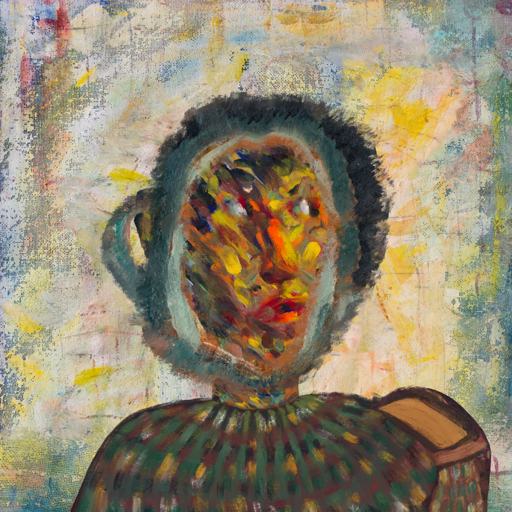
Background: Irani, Head And Neck Side: An_Impression, Face Side: An_Impression, Bust: After_Raid, Hair Side: Boggyland, Head Accessory: Blank, Second Necklace: Blank, Necklace: Blank, Baby: Blank